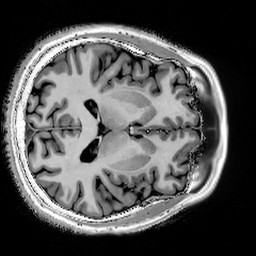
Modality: T1w
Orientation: axial
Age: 55
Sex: male
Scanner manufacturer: siemens
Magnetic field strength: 3 T
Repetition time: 5 s
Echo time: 0.00298 s